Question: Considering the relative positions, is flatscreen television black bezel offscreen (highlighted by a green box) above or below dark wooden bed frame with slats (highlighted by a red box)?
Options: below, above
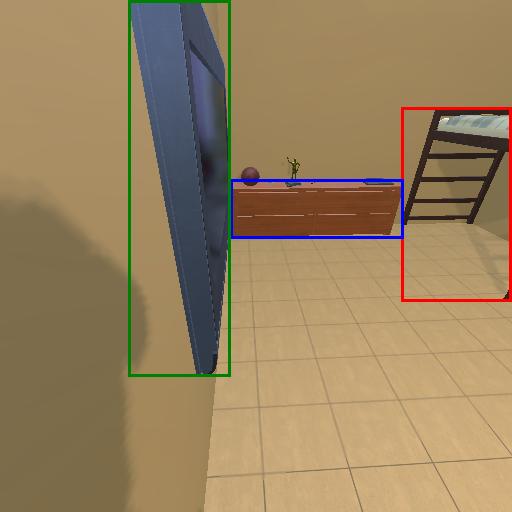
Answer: below